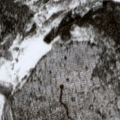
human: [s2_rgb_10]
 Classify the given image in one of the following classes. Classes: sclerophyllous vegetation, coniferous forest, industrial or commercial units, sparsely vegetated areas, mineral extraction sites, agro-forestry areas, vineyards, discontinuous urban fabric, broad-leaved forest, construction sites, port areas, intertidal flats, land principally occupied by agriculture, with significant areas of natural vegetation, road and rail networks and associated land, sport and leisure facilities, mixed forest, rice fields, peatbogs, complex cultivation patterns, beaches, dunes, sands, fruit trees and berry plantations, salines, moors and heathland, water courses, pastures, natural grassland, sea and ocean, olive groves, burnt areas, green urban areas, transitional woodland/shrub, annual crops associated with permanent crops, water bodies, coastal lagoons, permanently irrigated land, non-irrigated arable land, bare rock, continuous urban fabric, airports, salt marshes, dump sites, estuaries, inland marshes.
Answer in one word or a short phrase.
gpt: coniferous forest, transitional woodland/shrub, peatbogs